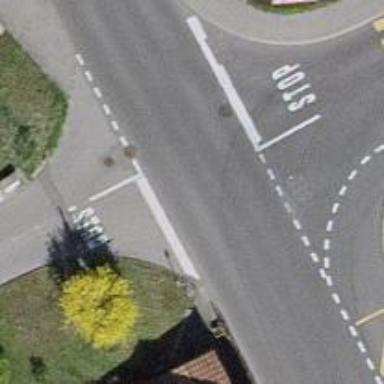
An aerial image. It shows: Stop road.